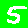
Digit: 5